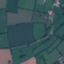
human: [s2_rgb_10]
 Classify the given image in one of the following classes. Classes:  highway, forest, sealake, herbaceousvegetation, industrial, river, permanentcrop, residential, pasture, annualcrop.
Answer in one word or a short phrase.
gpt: Pasture